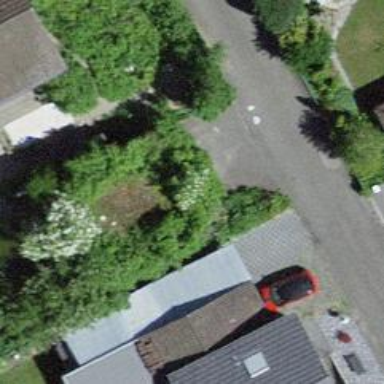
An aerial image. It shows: Garage building.